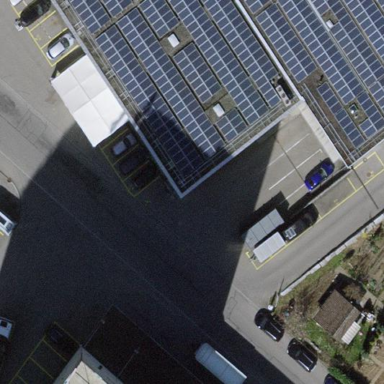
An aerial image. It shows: Solar power generator utilizing photovoltaic technology with solar photovoltaic panels.